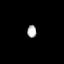
Tissue: prostate
Cell type: T cells
Senescence score: 0.7816
Nuclear area (px): 111
Mean DAPI intensity: 179.64